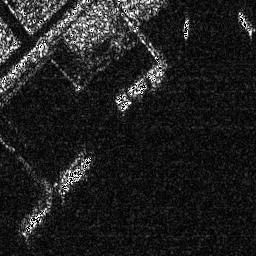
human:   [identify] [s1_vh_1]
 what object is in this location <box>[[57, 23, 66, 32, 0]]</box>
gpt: <ref>1 small ship at the top</ref>

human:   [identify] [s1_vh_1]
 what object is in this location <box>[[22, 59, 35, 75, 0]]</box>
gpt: <ref>1 medium ship at the left</ref>

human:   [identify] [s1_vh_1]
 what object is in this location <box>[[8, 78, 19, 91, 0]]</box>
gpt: <ref>1 medium ship at the bottom left</ref>